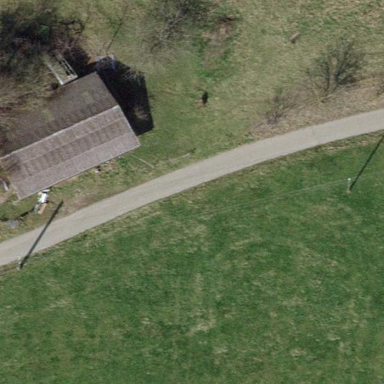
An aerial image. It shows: Gabled roof on farm auxiliary building.